An envelope spectrum derived from a bearing vibration measurement is shown; the reference markers locate BPFO, BPFI, BSF and FTF for this bearing geometry and shaft speed. Based on the visible evidence, which condition applies: normal, inner_race, outer_race, ball?
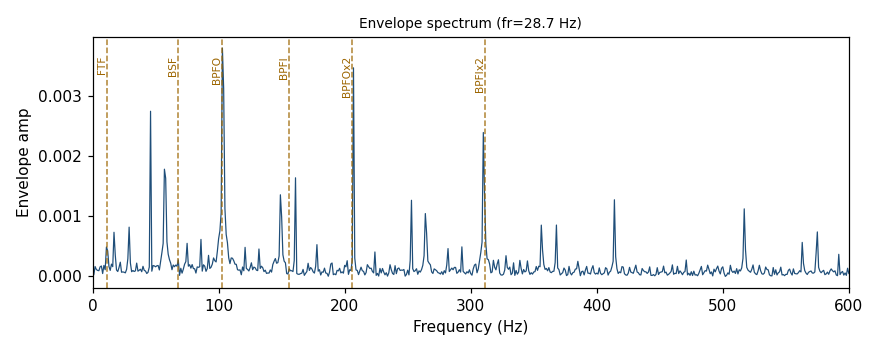
Answer: outer_race